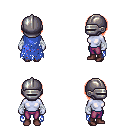
a pixel art fantasy rpg character, female body template, dark elf, purple skin, blue tattered cape, magenta pants, red pageboy hairstyle, metal helm, white cloth bandages, maroon shoes, four views (front, back, left, right), 2x2 character sprite sheet, small pixel art, hard edges, no anti-aliasing